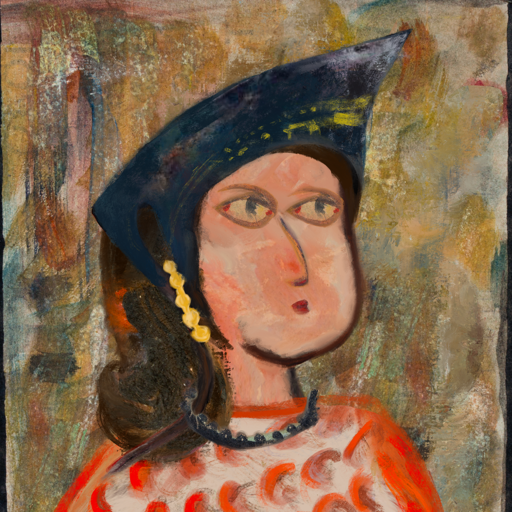
Background: Pipe, Head And Neck Side: Roy_Bahadur, Face Side: GypsyMother, Bust: Rupkatha, Hair Side: Gypsy_Queen, Head Accessory: Irani, Second Necklace: Blank, Necklace: Childish, Baby: Blank